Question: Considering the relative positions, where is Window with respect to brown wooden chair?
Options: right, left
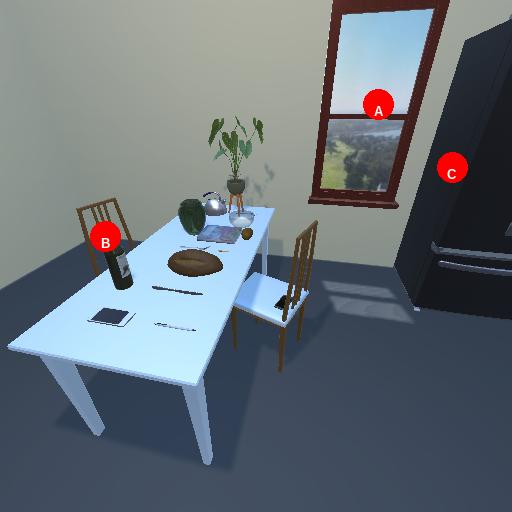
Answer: right